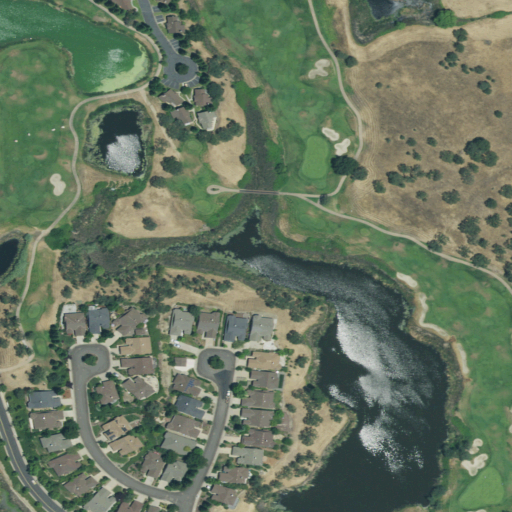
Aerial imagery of valley in California named Ramsey Gulch containing open development, low intensity development, medium intensity development, shrub, and high intensity development